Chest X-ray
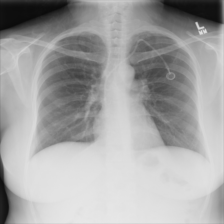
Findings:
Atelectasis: negative
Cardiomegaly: negative
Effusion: negative
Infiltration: negative
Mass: negative
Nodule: negative
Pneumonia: negative
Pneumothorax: negative
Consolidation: negative
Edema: negative
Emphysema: negative
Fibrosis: negative
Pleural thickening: negative
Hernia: negative